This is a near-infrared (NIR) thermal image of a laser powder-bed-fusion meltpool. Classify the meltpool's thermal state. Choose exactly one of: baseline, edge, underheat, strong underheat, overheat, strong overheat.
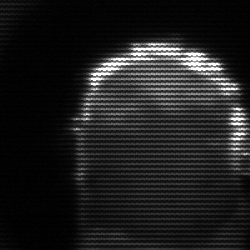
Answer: baseline